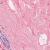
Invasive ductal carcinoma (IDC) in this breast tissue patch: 0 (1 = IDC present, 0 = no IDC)